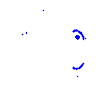
Particle: proton